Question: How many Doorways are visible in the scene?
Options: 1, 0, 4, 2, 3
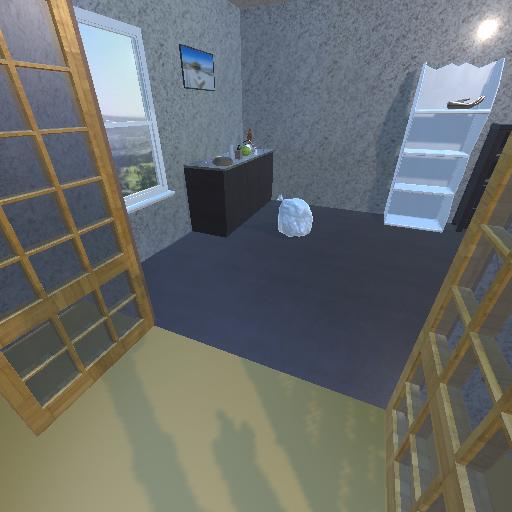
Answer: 1